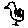
Label: bird